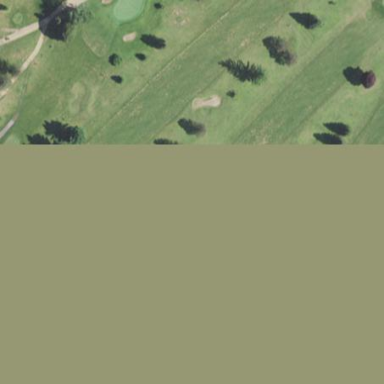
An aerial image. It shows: Grassy area designated as golf fairway.